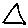
Label: triangle